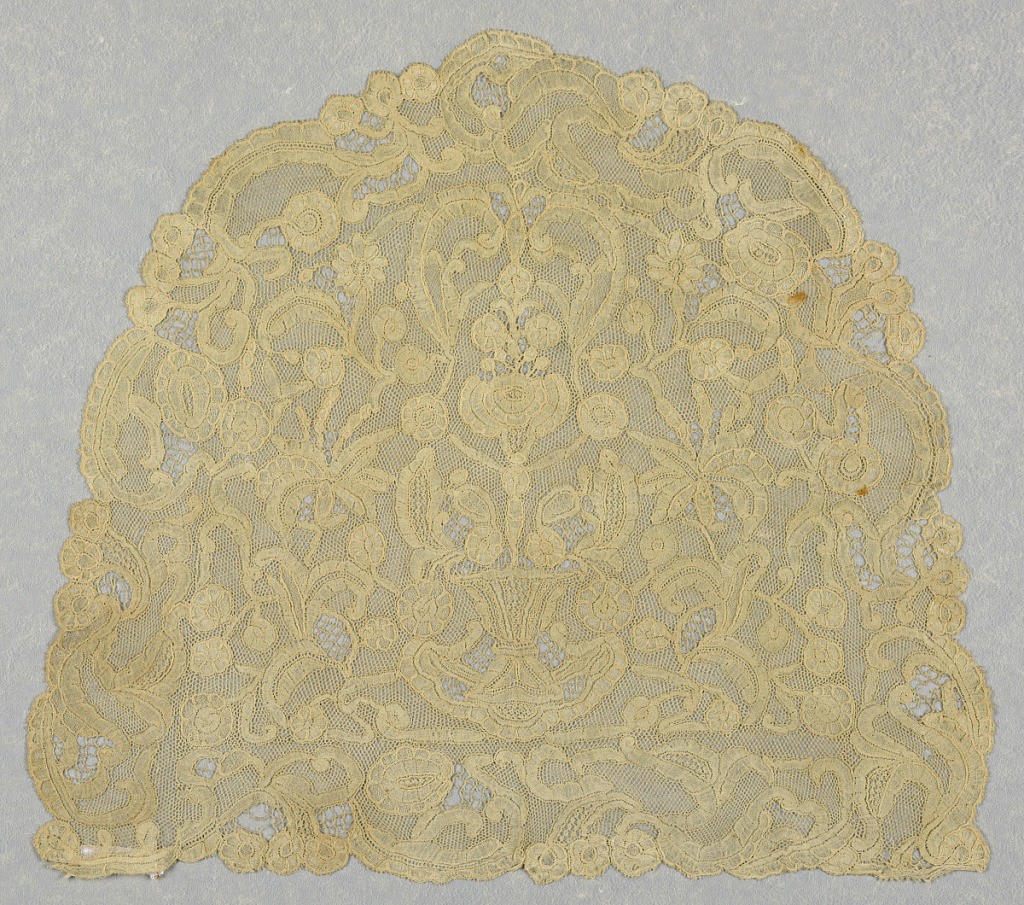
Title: Cap crown
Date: early 18th century
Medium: linen Technique: bobbin lace, Brussels style
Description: Cap crown with symmetrical pot of flowers surrounded by a floral vine.